Question: I'm trying to make a function that I can call on to update my UILabel's 'scoreLabel.text'. However, I get an error whenever I try to change it. What's confusing to me is that I don't receive an error when changing it inside 'viewDidLoad()'. Everywhere else returns the following error:

In the console I also get error:
> fatal error: unexpectedly found nil while unwrapping an Optional value.
So what I've been lead to believe is that when calling my function to update the text, the view hasn't loaded the UILabel yet. But I'm certain that this function is called only once the view loaded.
Things I've checked/tried for:
- - - 'scoreLabel.text''self.scoreLabel.text'-
I am also positive that 'changeTextLabel' is being called after 'scoreLabel' is loaded into memory. But again my error seems to say otherwise.
Here's a complete markup of my code. I've removed some irrelevant details for readability:
'''
import UIKit
import SpriteKit
class GameViewController: UIViewController {
@IBOutlet weak var scoreLabel: UILabel!
override func viewDidLoad() {
super.viewDidLoad()
//This is where all my other code was
print(scoreLabel.text)
scoreLabel.text = "Testing" //This line can be run
}
func changeTextLabel() {
print("changeTextLabel called")
if self.scoreLabel != nil {
self.scoreLabel.text = "yay"
} else {
print("scoreLabel is nil") //This is called every time
}
}
}
'''
Thanks for your time
'GameScene.swift'
This is only the part that should be of concern
'''
func projectileDidCollideWithMonster(projectile: SKSpriteNode, monster: SKSpriteNode) {
print("Hit")
let storyBoard = UIStoryboard(name: "Main", bundle: nil)
let object = storyBoard.instantiateViewController(withIdentifier: "GameViewController") as! GameViewController
object.changeTextLabel()
projectile.removeFromParent()
monster.removeFromParent()
}
'''
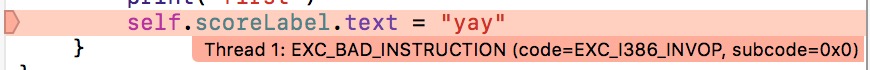
Answer: I dont fully know your project setup but your approach seems complicated, its not what you should do in SpriteKit games. So I dont think its a good idea to tell you how to fix your current problem.
You should create your UI, such as labels, buttons etc using SpriteKit APIs (SKLabelNodes, SKSpriteNodes, SKNodes etc) directly in the relevant SKScene(s).
Your GameViewController should only really handle presenting SKScenes. so there should be next to no code there apart from loading the 1st SKScene.
If you have multiple SKScenes (MenuScene, ShopScene, SettingScene etc) your approach will fall apart because the score label will show in all SKScenes. GameViewController presents all your SKScenes, so whats added to GameViewController shows in all SKscenes. That means you have to remove/add labels and other UI for each scene and it will be chaos.
So to create a score label you should do this directly in the relevant scene. I like to use the lazy var approach to keep the setup code for the label in the same spot.
'''
class GameScene: SKScene {
lazy var scoreLabel: SKLabelNode = {
let label = SKLabelNode(fontNamed: "HelveticaNeue")
label.text = "SomeText"
label.fontSize = 22
label.fontColor = .yellow
label.position = CGPoint(x: self.frame.midX, y: self.frame.midY)
return label
}()
override func didMove(to view: SKView) {
addChild(scoreLabel)
}
}
'''
Than you can update it like this directly in the collision code you have.
'''
scoreLabel.text = "NewText"
'''
Now when you change from 1 SKScene to another SKScene you dont have to worry about removing this label, SpriteKit will do it for you.
You could also use xCodes level editor to add this label visually, similar to storyboards. This brings me to my final suggestion, which is that storyboards are not really used in SpriteKit games. Storyboards are for ViewControllers and in SpriteKit you are working with SKScenes.
Hope this helps